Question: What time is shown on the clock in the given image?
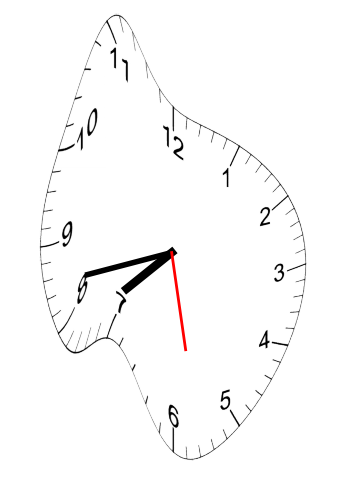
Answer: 07:42:28